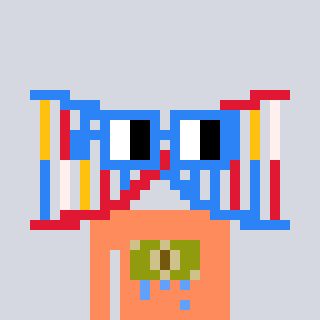
a pixel art character with square blue glasses, a dna-shaped head and a peachy-colored body on a cool background